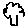
Label: tree